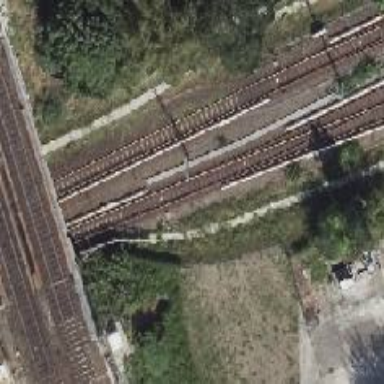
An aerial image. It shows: Railway switch with the turnout pointing to the right.